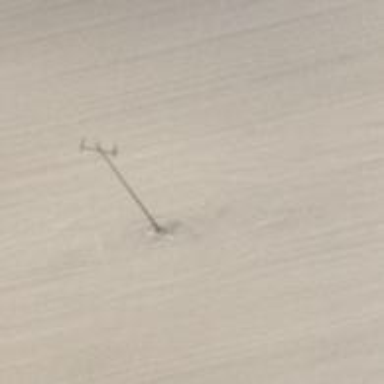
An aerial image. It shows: Power pole.